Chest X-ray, PA view. Patient: 64 years old, sex M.
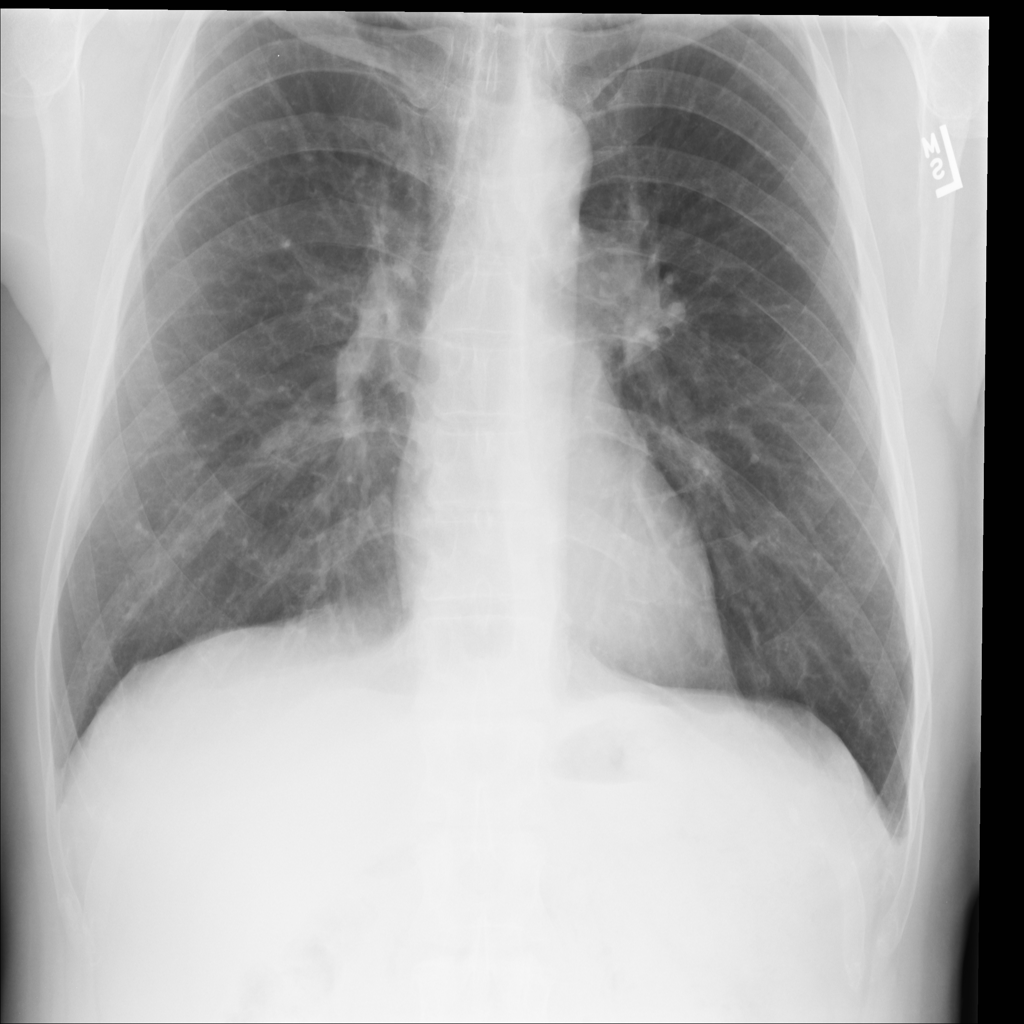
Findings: No Finding